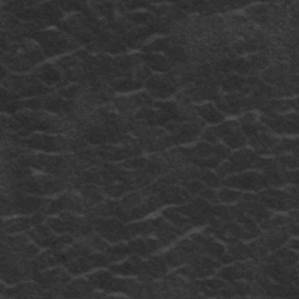
Label: frost